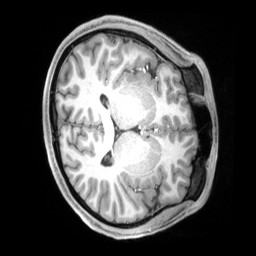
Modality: T1w
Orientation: axial
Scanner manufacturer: siemens
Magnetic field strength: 3 T
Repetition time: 2.5 s
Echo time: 0.00218 s